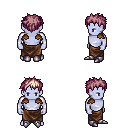
a pixel art fantasy rpg character, male body template, dark elf, purple skin, leather shoulder armor, robe skirt, white blonde bedhead hairstyle, metal boots, four views (front, back, left, right), 2x2 character sprite sheet, small pixel art, hard edges, no anti-aliasing